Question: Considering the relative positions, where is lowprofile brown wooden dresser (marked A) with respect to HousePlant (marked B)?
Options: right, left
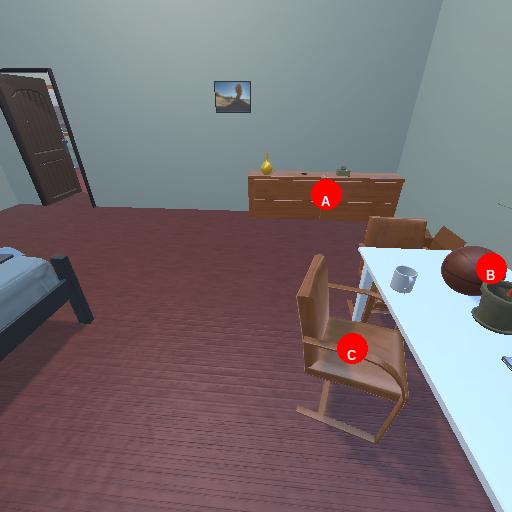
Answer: right